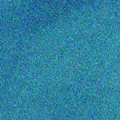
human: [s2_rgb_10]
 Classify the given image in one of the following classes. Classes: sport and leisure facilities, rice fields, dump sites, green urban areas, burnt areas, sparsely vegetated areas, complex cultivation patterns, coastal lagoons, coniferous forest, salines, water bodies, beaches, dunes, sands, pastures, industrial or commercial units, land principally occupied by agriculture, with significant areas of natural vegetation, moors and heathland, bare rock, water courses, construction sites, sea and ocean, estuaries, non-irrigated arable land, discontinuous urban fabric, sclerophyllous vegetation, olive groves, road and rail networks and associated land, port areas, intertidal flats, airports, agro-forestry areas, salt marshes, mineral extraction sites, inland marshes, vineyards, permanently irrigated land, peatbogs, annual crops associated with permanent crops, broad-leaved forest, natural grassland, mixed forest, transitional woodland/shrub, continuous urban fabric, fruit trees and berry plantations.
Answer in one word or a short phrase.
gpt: sea and ocean